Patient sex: F
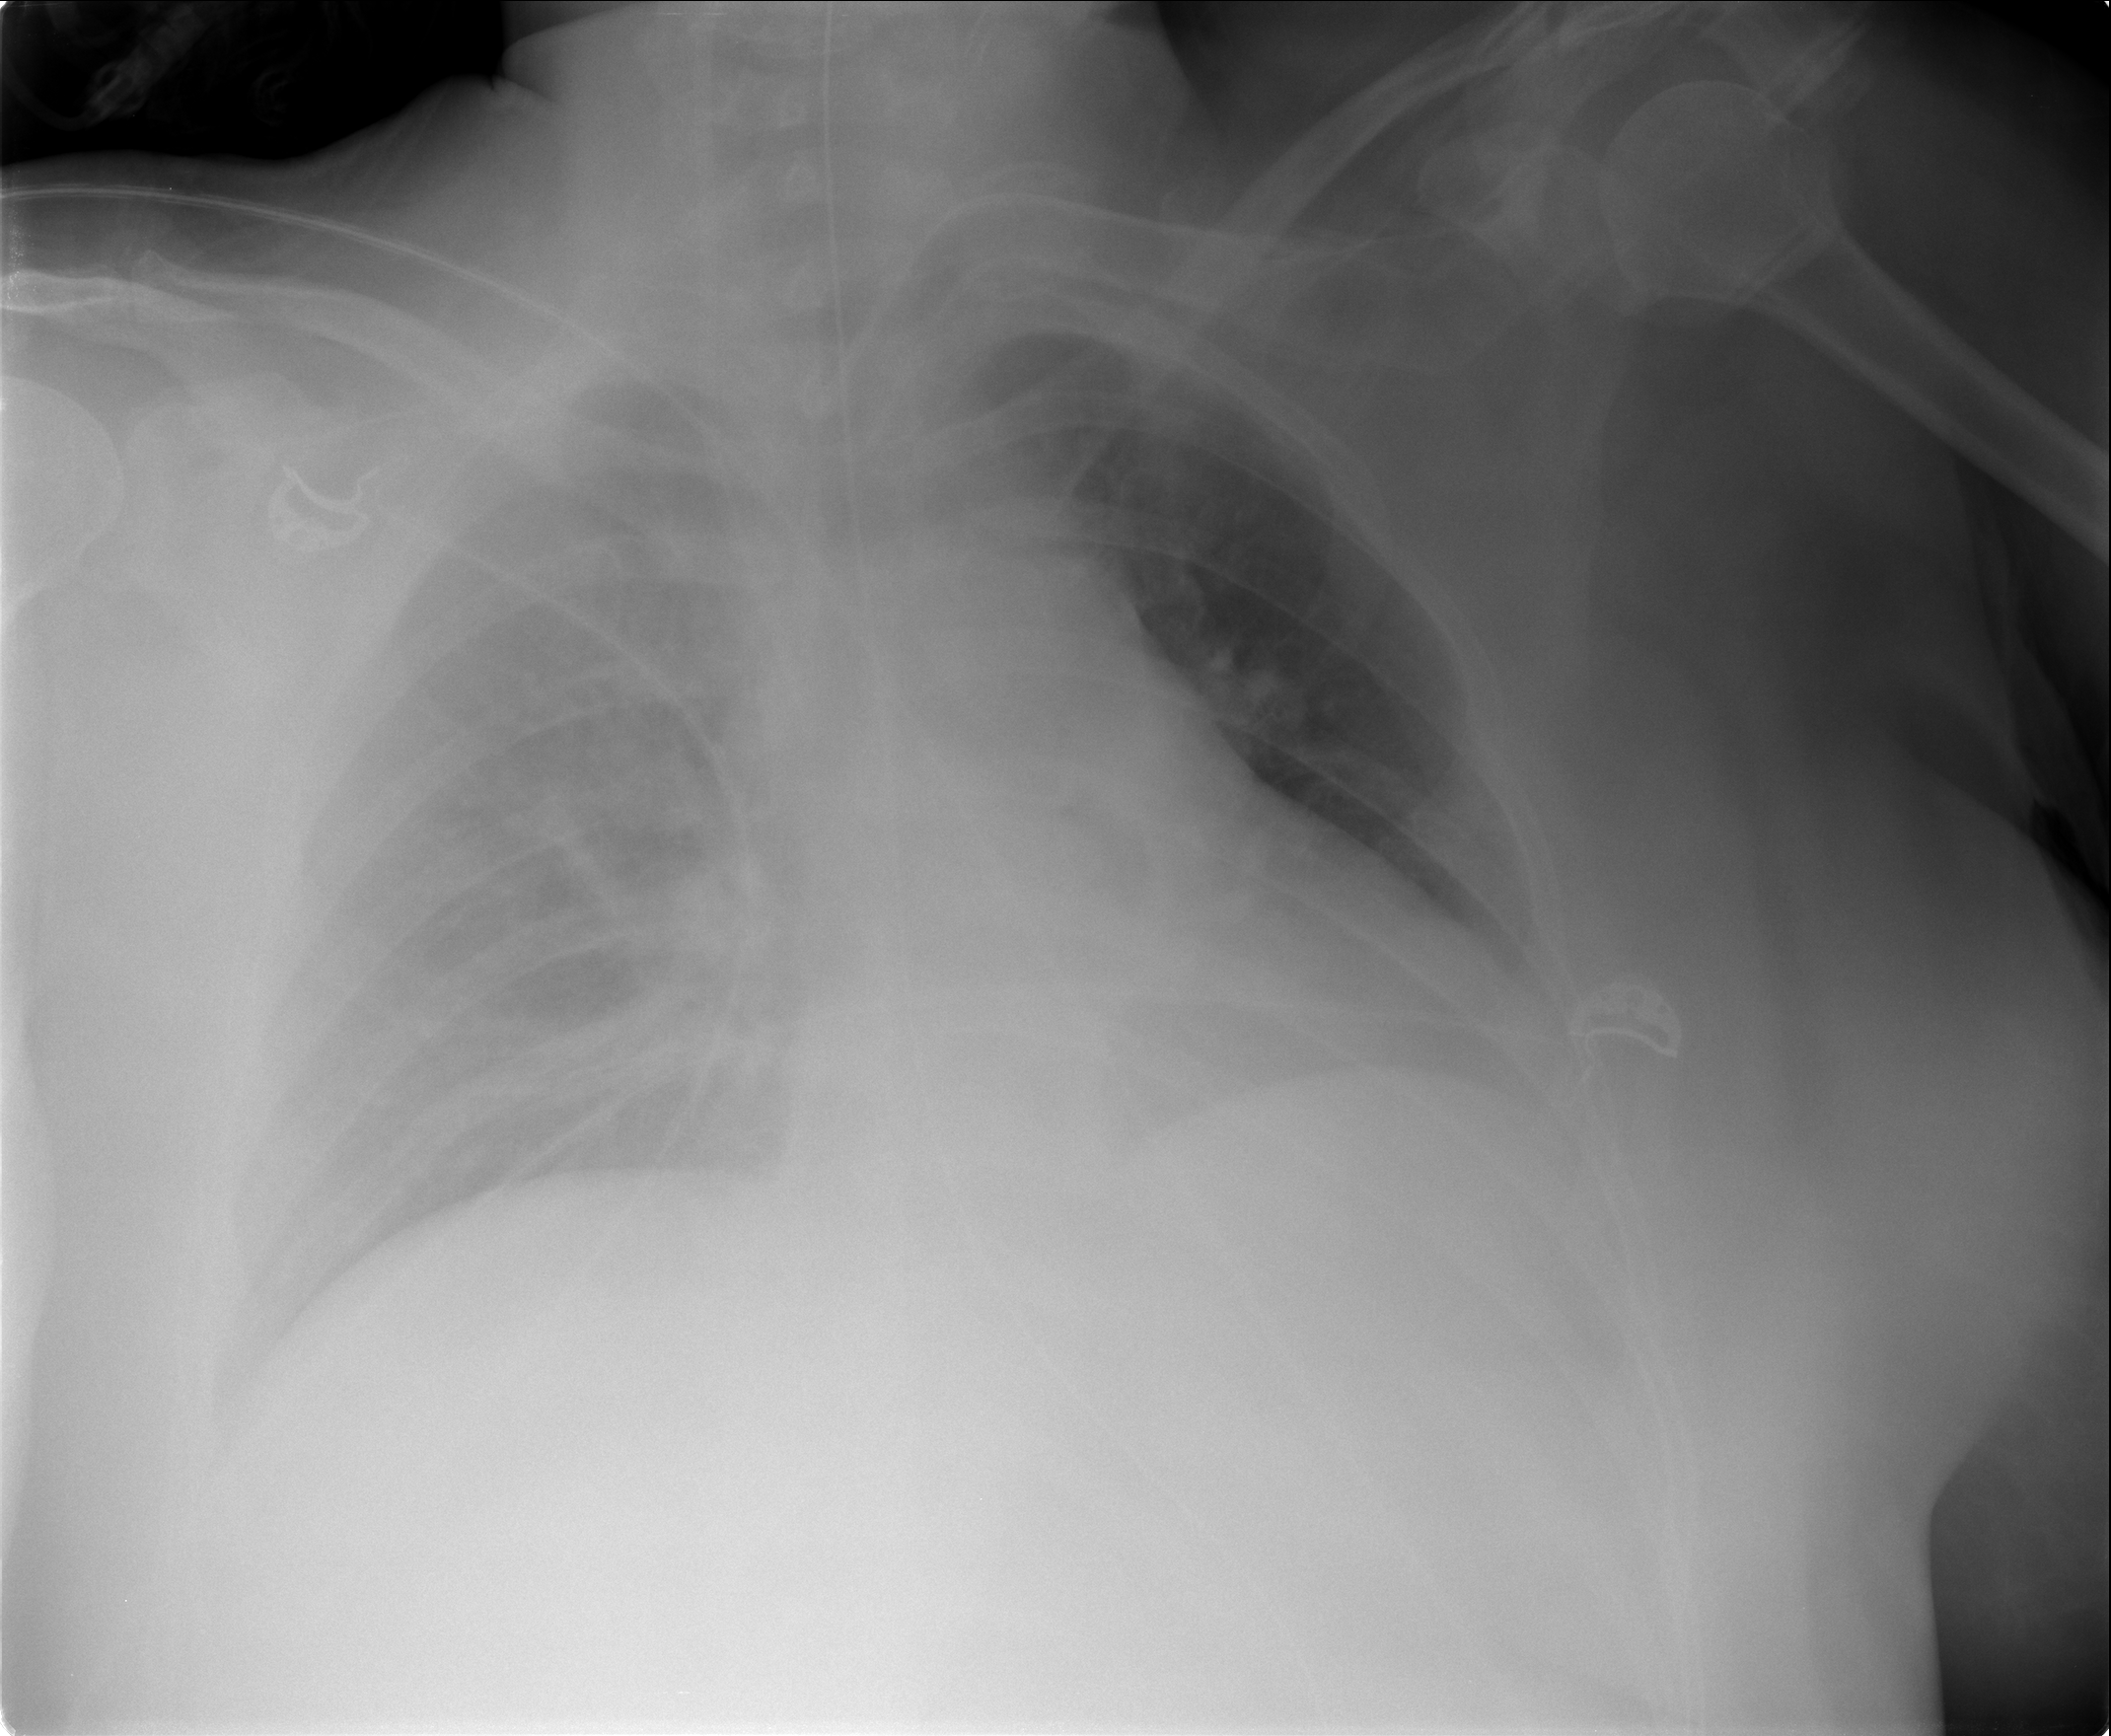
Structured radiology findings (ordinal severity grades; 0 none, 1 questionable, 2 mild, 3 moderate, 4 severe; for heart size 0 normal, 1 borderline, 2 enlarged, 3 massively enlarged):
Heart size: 2
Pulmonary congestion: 2
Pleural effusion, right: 3
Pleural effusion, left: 2
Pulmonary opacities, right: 2
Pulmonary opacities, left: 1
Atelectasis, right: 3
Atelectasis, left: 2